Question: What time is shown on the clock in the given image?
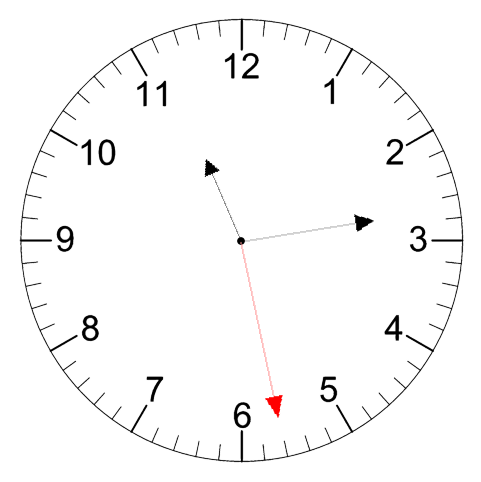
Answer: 11:13:28